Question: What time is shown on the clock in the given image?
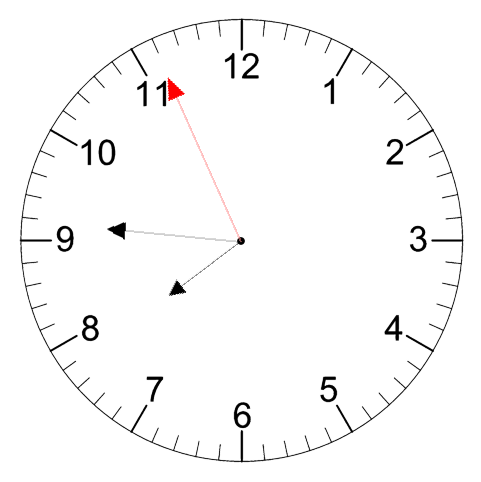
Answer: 07:45:56